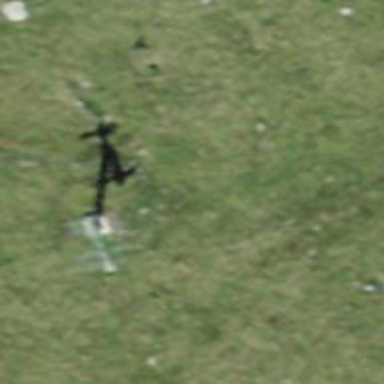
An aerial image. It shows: Pylon for aerialway.